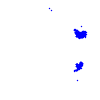
Particle: electron